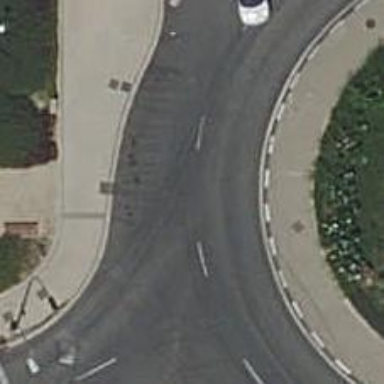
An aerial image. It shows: Tertiary road made of asphalt leading to roundabout junction.